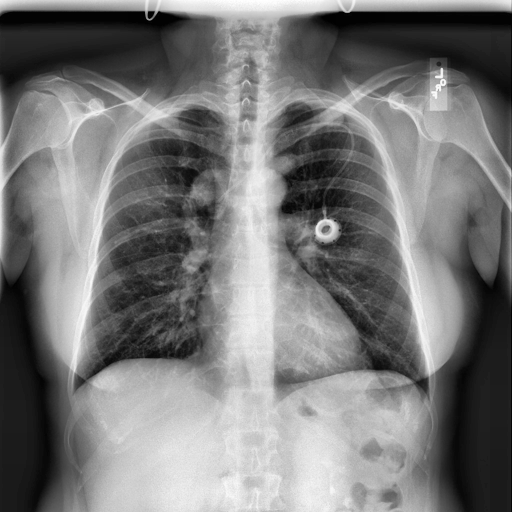
Finding: NORMAL